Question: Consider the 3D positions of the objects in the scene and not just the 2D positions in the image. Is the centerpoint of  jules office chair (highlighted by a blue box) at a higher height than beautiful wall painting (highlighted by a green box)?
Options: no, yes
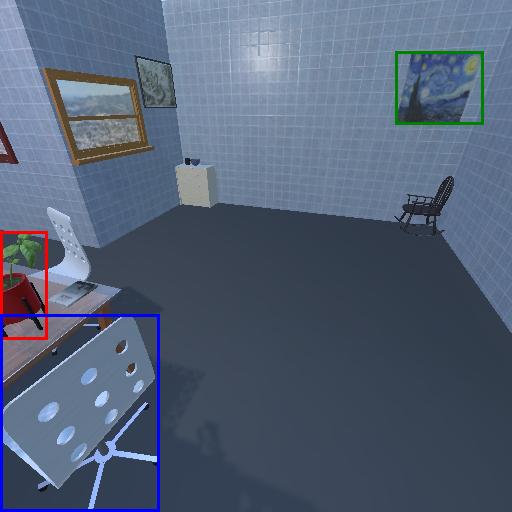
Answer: no